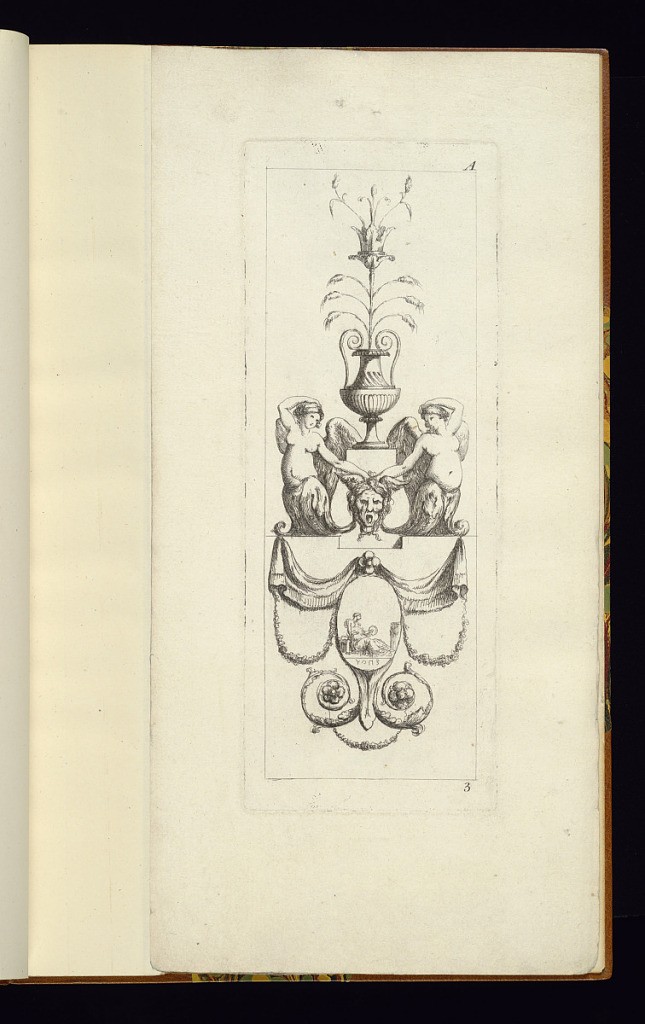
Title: Arabesque Design
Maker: Juste-François Boucher, French, 1736 – 1782
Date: ca. 1775
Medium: Etching on cream laid paper
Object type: Print
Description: Arabesque design with a two- handled with sprouting sheaves of wheat, winged anguipeds and a winged-headed mascaron, drapery, garlands, and a medallion on antique inspiration, and scrolling acanthus leaves.